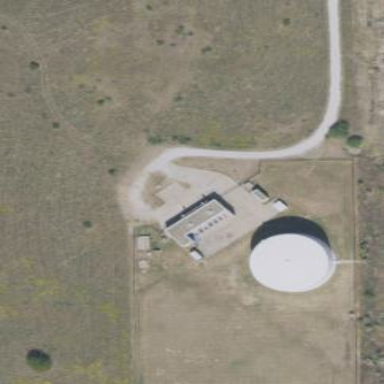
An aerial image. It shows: Man-made water works facility.